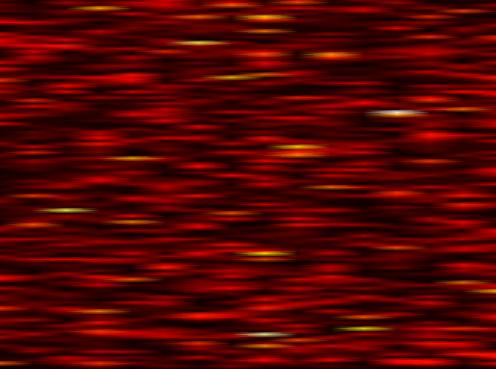
Label: OFDM